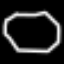
Label: octagon